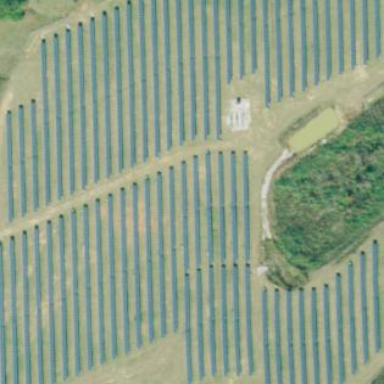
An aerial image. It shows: Solar photovoltaic power plant surrounded by fence.